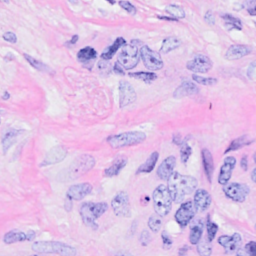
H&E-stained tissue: Breast